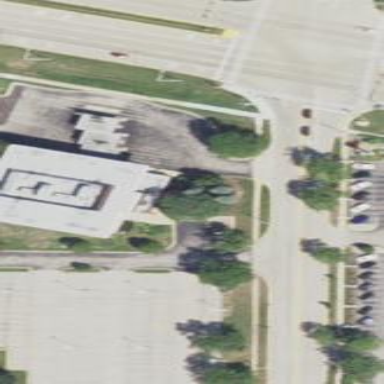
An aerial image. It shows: Retail building housing bank.